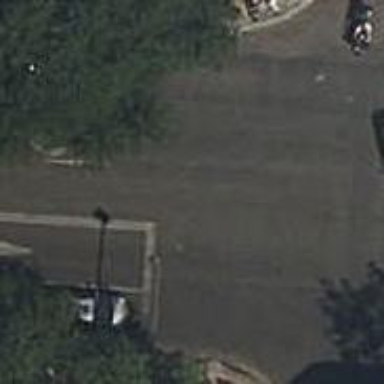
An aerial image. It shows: Road with traffic signals.